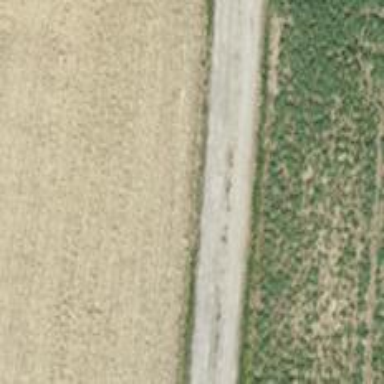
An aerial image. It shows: Gravel track with grade 2 quality.